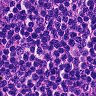
Metastatic tissue present: no